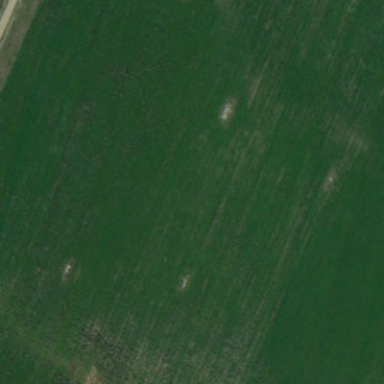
A large area of grass is grown on the land .